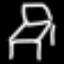
Label: chair